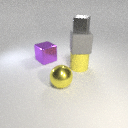
large yellow rubber cylinder below large gray rubber cube